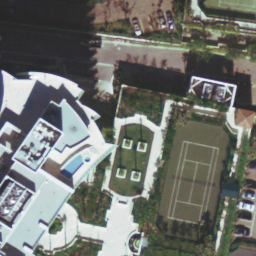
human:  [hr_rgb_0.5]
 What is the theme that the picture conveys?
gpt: tennis court